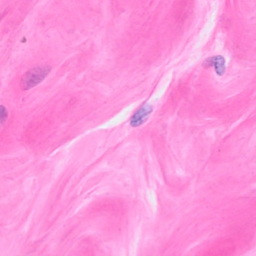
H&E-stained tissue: Breast